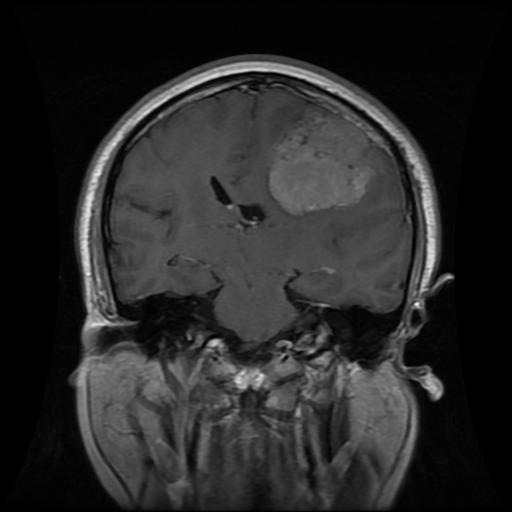
Label: meningioma